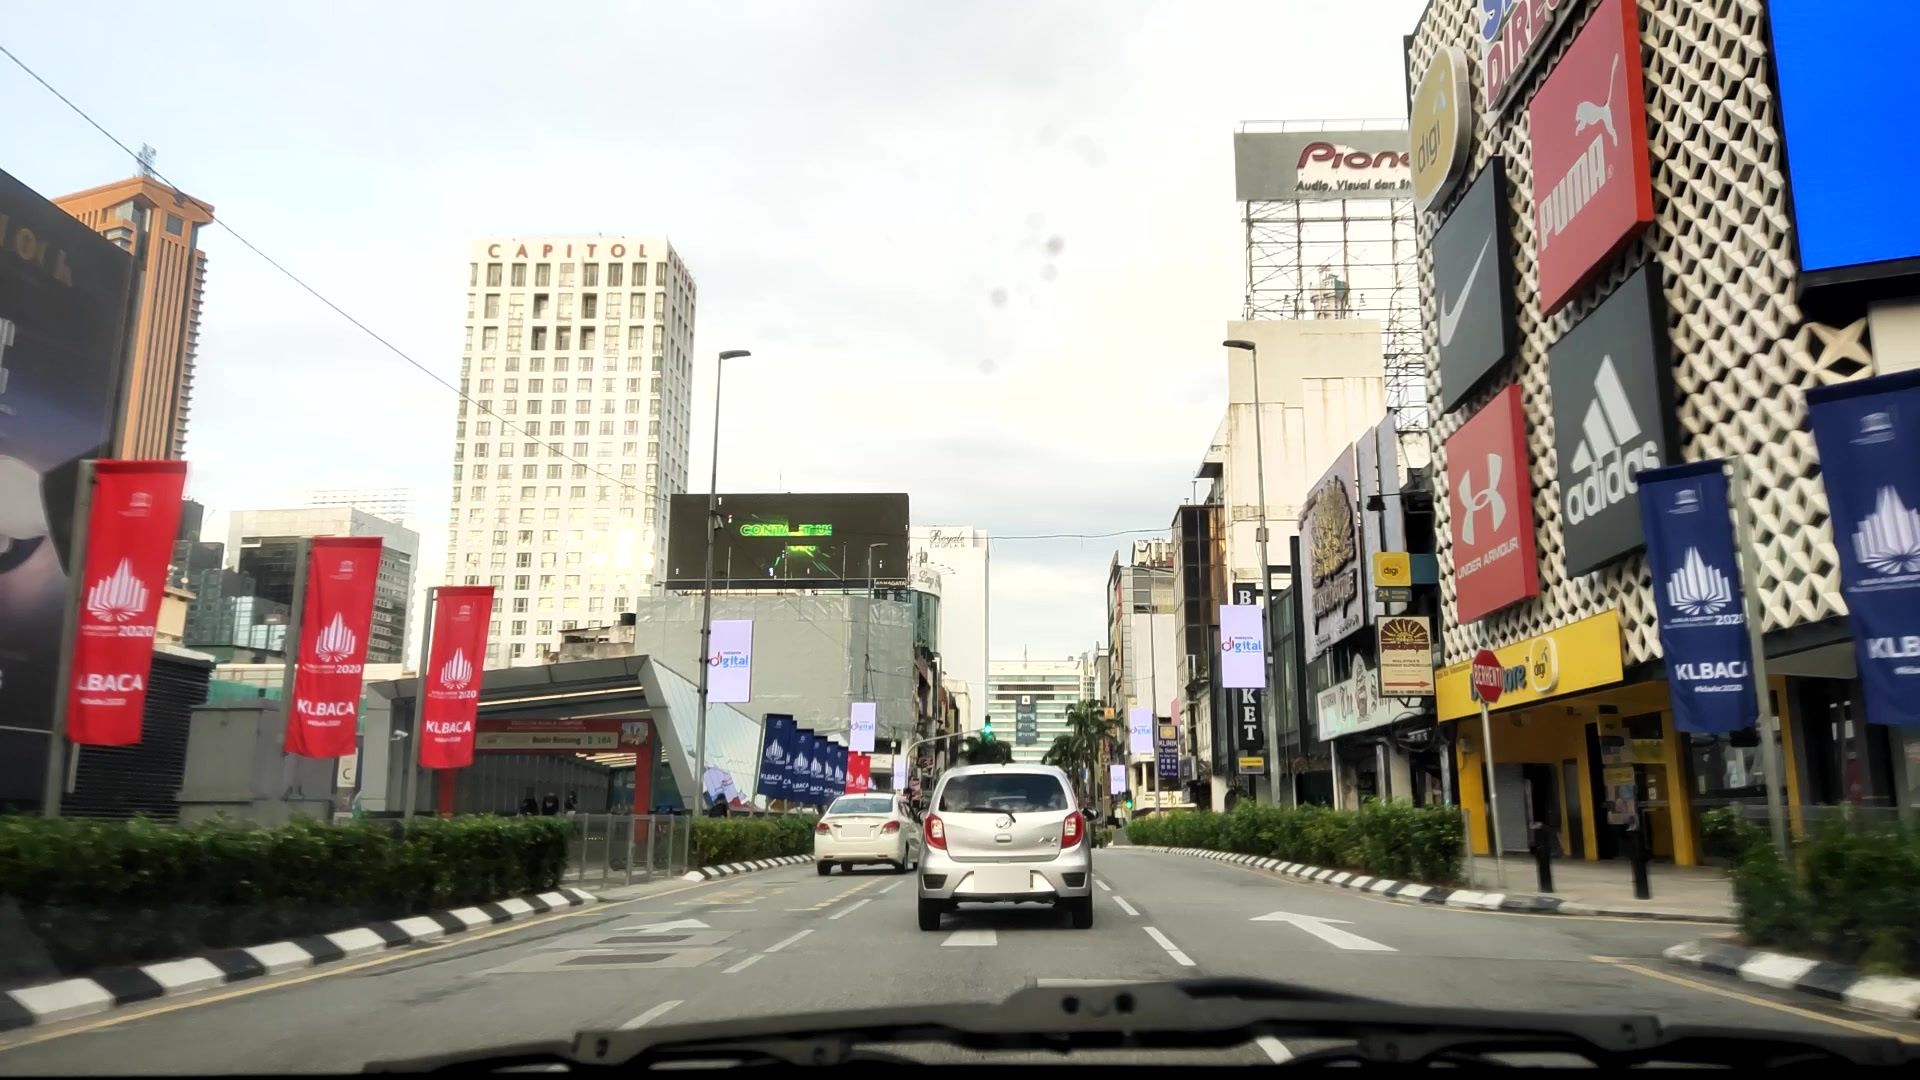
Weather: cloudy
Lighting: day
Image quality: good
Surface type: driving surface
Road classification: footway
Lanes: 3
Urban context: urban centre
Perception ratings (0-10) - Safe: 2.73, Lively: 7.6, Beautiful: 6.19, Boring: 1.36, Depressing: 5.04, Wealthy: 4.99